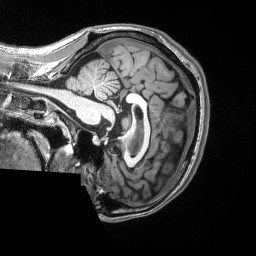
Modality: T1w
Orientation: sagittal
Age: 23
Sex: male